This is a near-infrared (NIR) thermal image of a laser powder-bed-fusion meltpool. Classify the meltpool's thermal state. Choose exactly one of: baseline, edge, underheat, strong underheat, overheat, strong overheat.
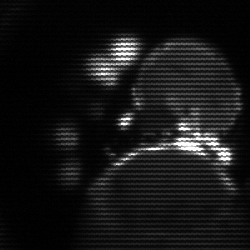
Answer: edge